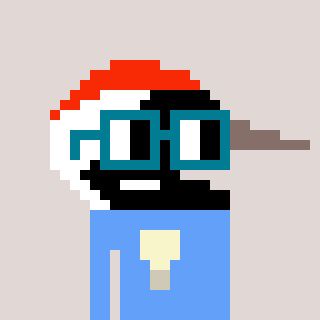
a pixel art character with square dark green glasses, a crane-shaped head and a blue-colored body on a warm background